Question: I'm trying to setup a date and time picker, but the icons (Calendar and Time) does not shows up. Here is my code:
'''
<link href="@Url.Content("~/Content/bootstrap-datetimepicker.min.css")" rel="stylesheet" media="screen" type="text">
<script type="text/javascript" src="~/Scripts/bootstrap-datetimepicker.min.js"></script>
<div id="datetimepicker1" class="input-append date">
Date and Time Test
<input data-format="dd/MM/yyyy hh:mm:ss" type="text" />
<span class="add-on">
<i data-time-icon="icon-time" data-date-icon="icon-calendar"></i>
</span>
</div>
<script type="text/javascript">
$(function () {
$('#datetimepicker1').datetimepicker({
language: 'pt-BR'
});
});
</script>
'''
I've tried to change icon-time and icon-calendar to glyphicon-time and glyicon-calendar and no success.
Here is what I get:

Don't know what to do.. I need help, please. Thanks.
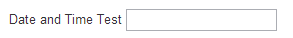
Answer: The website for the tarruda bootstrap-datetimepicker.js that you are using says the plugin is not currently maintained. It does not appear to have been upgraded for Bootstrap 3.
I'd suggest one of these date/time picker plugins that are compatible with Bootstrap 3:
- <URL>
And if you really want to get the one you are using to work, you can try making manual changes to the JS and CSS. Follow the blog post "Datepicker for Bootstrap with Twitter Bootstrap 3.0" found at kenyontechnology. The post was written for the date-only plugin on which the date/time plugin you are using was forked, so I think the changes should mostly apply.